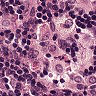
Metastatic tissue present: no